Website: apple
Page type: payment
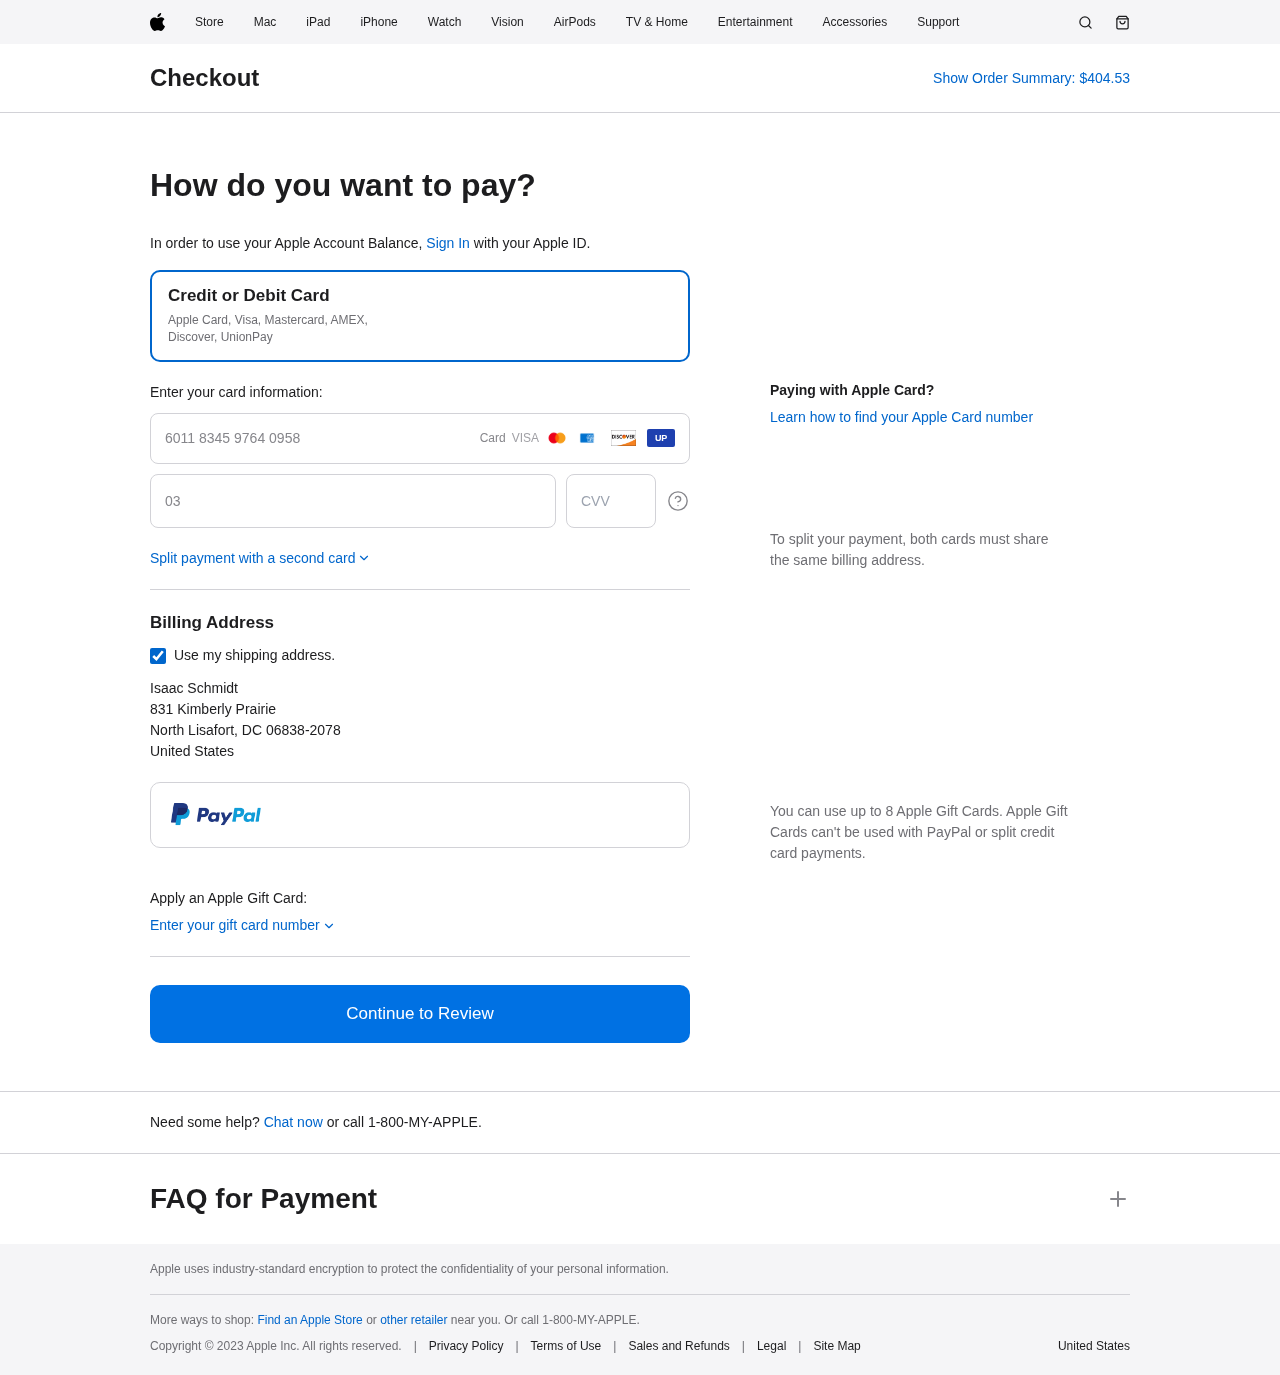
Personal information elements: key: PII_CARD_CVV
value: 698
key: PII_CARD_EXPIRY
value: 03/26
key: PII_CARD_NUMBER
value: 6011 8345 9764 0958
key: PII_COUNTRY
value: United States
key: PII_FULLNAME
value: Isaac Schmidt
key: PII_STREET
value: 831 Kimberly Prairie
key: PII_CITY_STATE_ZIP
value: North Lisafort, DC 06838-2078
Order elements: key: ORDER_TOTAL
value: $404.53